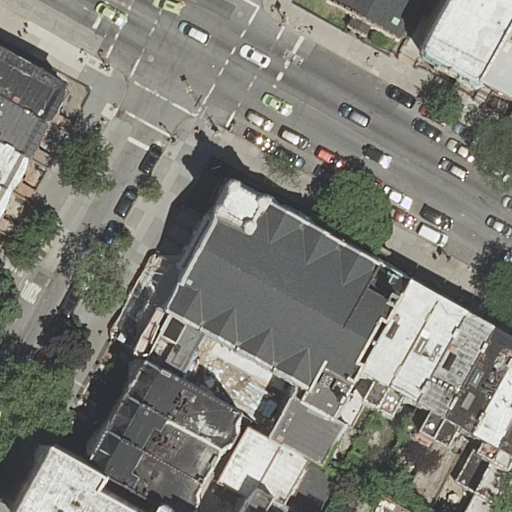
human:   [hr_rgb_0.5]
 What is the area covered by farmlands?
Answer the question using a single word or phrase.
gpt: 0m2

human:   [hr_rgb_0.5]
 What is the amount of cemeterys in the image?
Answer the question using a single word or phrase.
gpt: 0

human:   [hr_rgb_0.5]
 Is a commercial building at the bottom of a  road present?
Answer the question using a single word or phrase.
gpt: no

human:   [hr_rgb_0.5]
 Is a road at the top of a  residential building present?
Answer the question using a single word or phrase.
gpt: yes

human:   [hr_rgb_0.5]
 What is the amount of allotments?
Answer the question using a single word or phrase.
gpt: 0

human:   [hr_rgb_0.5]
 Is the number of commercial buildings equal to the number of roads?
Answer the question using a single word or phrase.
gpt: no

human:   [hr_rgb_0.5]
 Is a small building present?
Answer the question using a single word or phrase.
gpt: yes

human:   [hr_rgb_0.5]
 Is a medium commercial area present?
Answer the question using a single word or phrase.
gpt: no

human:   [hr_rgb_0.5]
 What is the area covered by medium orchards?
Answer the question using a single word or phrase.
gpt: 0m2

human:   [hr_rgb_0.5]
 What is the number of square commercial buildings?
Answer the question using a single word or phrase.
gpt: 0

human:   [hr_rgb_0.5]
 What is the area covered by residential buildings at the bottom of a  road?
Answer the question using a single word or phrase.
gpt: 3179m2

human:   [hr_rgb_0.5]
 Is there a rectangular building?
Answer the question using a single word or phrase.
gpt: yes

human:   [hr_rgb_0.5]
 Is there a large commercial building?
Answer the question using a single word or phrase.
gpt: no

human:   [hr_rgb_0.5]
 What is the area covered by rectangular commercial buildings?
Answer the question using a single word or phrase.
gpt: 0m2

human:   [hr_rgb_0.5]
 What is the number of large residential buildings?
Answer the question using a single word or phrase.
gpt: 1

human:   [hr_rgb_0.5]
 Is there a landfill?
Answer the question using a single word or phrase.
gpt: no

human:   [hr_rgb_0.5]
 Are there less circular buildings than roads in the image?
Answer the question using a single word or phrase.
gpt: yes

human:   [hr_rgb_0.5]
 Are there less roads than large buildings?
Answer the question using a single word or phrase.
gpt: no

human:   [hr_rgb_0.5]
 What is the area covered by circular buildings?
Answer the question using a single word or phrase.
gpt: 0m2

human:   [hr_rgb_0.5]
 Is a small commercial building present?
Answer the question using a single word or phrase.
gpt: no

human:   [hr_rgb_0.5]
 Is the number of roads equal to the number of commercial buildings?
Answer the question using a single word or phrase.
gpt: no

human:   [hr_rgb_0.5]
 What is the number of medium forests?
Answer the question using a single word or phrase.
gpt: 0

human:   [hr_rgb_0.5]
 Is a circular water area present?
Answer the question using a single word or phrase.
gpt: no

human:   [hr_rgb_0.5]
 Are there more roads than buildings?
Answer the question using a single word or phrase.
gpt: no

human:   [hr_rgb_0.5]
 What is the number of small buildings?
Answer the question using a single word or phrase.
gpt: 4

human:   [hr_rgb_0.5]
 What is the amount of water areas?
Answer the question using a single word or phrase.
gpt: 0

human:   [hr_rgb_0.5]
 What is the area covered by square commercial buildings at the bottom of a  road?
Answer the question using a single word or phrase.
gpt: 0m2

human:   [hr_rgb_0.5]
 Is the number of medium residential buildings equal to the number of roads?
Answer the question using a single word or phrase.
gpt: no

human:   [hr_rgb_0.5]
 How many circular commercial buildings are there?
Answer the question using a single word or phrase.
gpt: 0

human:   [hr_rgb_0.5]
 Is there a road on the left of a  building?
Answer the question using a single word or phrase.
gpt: yes

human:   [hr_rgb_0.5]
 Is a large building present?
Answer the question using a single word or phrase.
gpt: yes

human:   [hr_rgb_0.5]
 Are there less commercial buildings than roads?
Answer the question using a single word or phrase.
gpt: yes

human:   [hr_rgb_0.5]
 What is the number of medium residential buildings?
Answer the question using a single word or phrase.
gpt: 17

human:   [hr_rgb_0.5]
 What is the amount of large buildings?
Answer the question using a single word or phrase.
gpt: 1

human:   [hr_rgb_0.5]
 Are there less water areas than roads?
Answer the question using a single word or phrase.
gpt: yes

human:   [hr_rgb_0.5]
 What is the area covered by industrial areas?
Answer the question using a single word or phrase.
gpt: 0m2